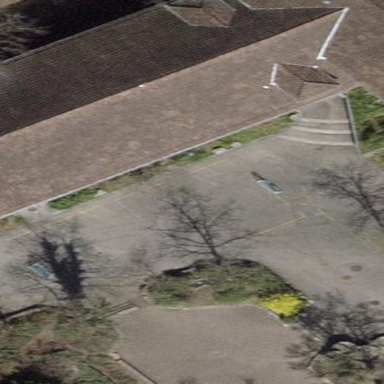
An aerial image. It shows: School building.